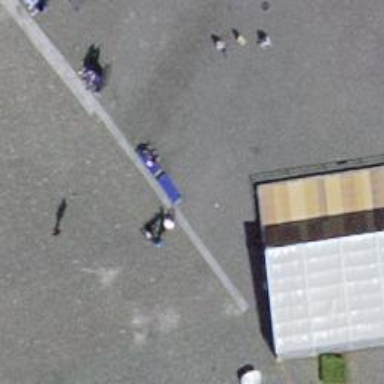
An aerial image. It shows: Blue bench.